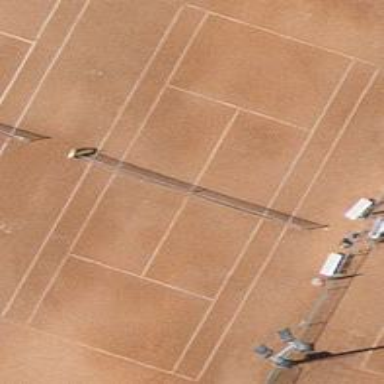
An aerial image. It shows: Tennis court with sandy surface located in pitch designated for leisure land.